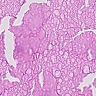
Metastatic tissue present: no